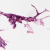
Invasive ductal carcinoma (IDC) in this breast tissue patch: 0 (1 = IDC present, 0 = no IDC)